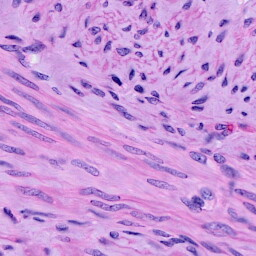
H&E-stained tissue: Cervix